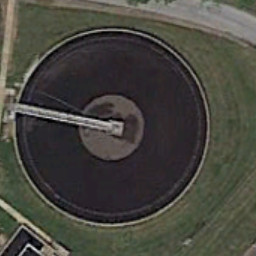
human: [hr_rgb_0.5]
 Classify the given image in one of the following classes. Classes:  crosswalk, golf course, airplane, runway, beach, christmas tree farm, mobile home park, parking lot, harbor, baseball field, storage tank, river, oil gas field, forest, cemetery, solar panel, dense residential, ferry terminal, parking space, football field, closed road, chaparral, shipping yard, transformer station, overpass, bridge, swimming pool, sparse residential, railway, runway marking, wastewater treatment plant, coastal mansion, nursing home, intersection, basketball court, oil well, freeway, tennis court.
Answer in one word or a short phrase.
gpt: wastewater treatment plant